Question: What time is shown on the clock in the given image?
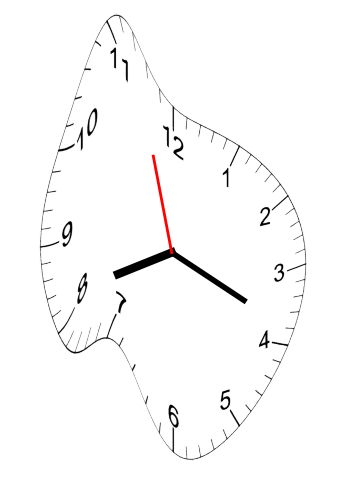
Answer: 08:18:57